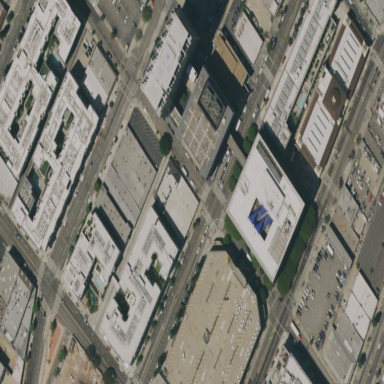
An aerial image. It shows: Office building.